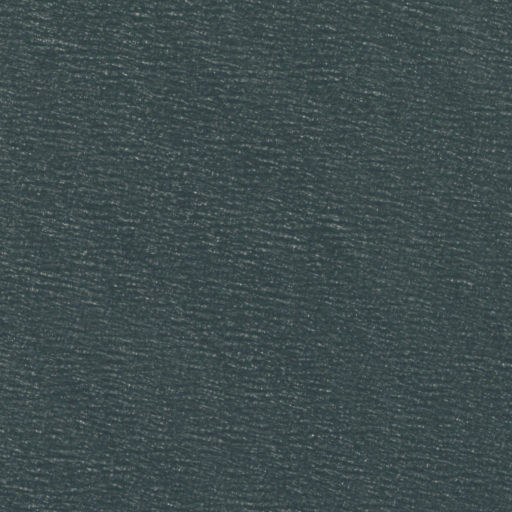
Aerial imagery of island in North Dakota named Goldfinch Towhead (historical) containing only open water